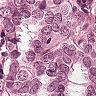
Metastatic tissue present: yes